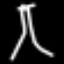
Label: The Eiffel Tower